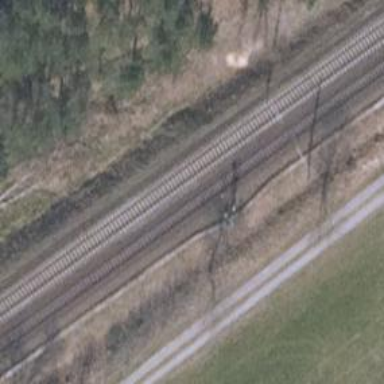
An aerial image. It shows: Railway signal.